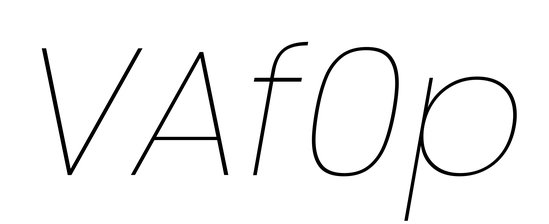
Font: Poppins-ThinItalic